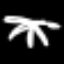
Label: palm tree